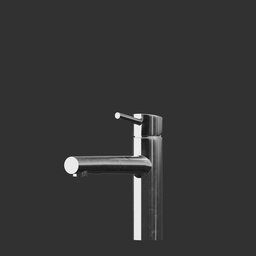
Label: appliances